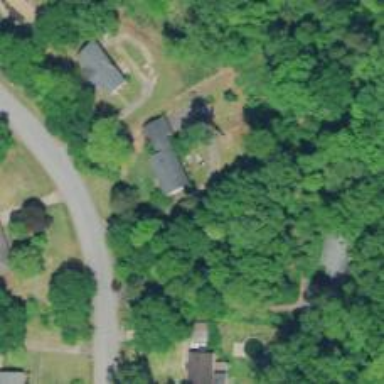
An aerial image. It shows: Driveway.